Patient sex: M
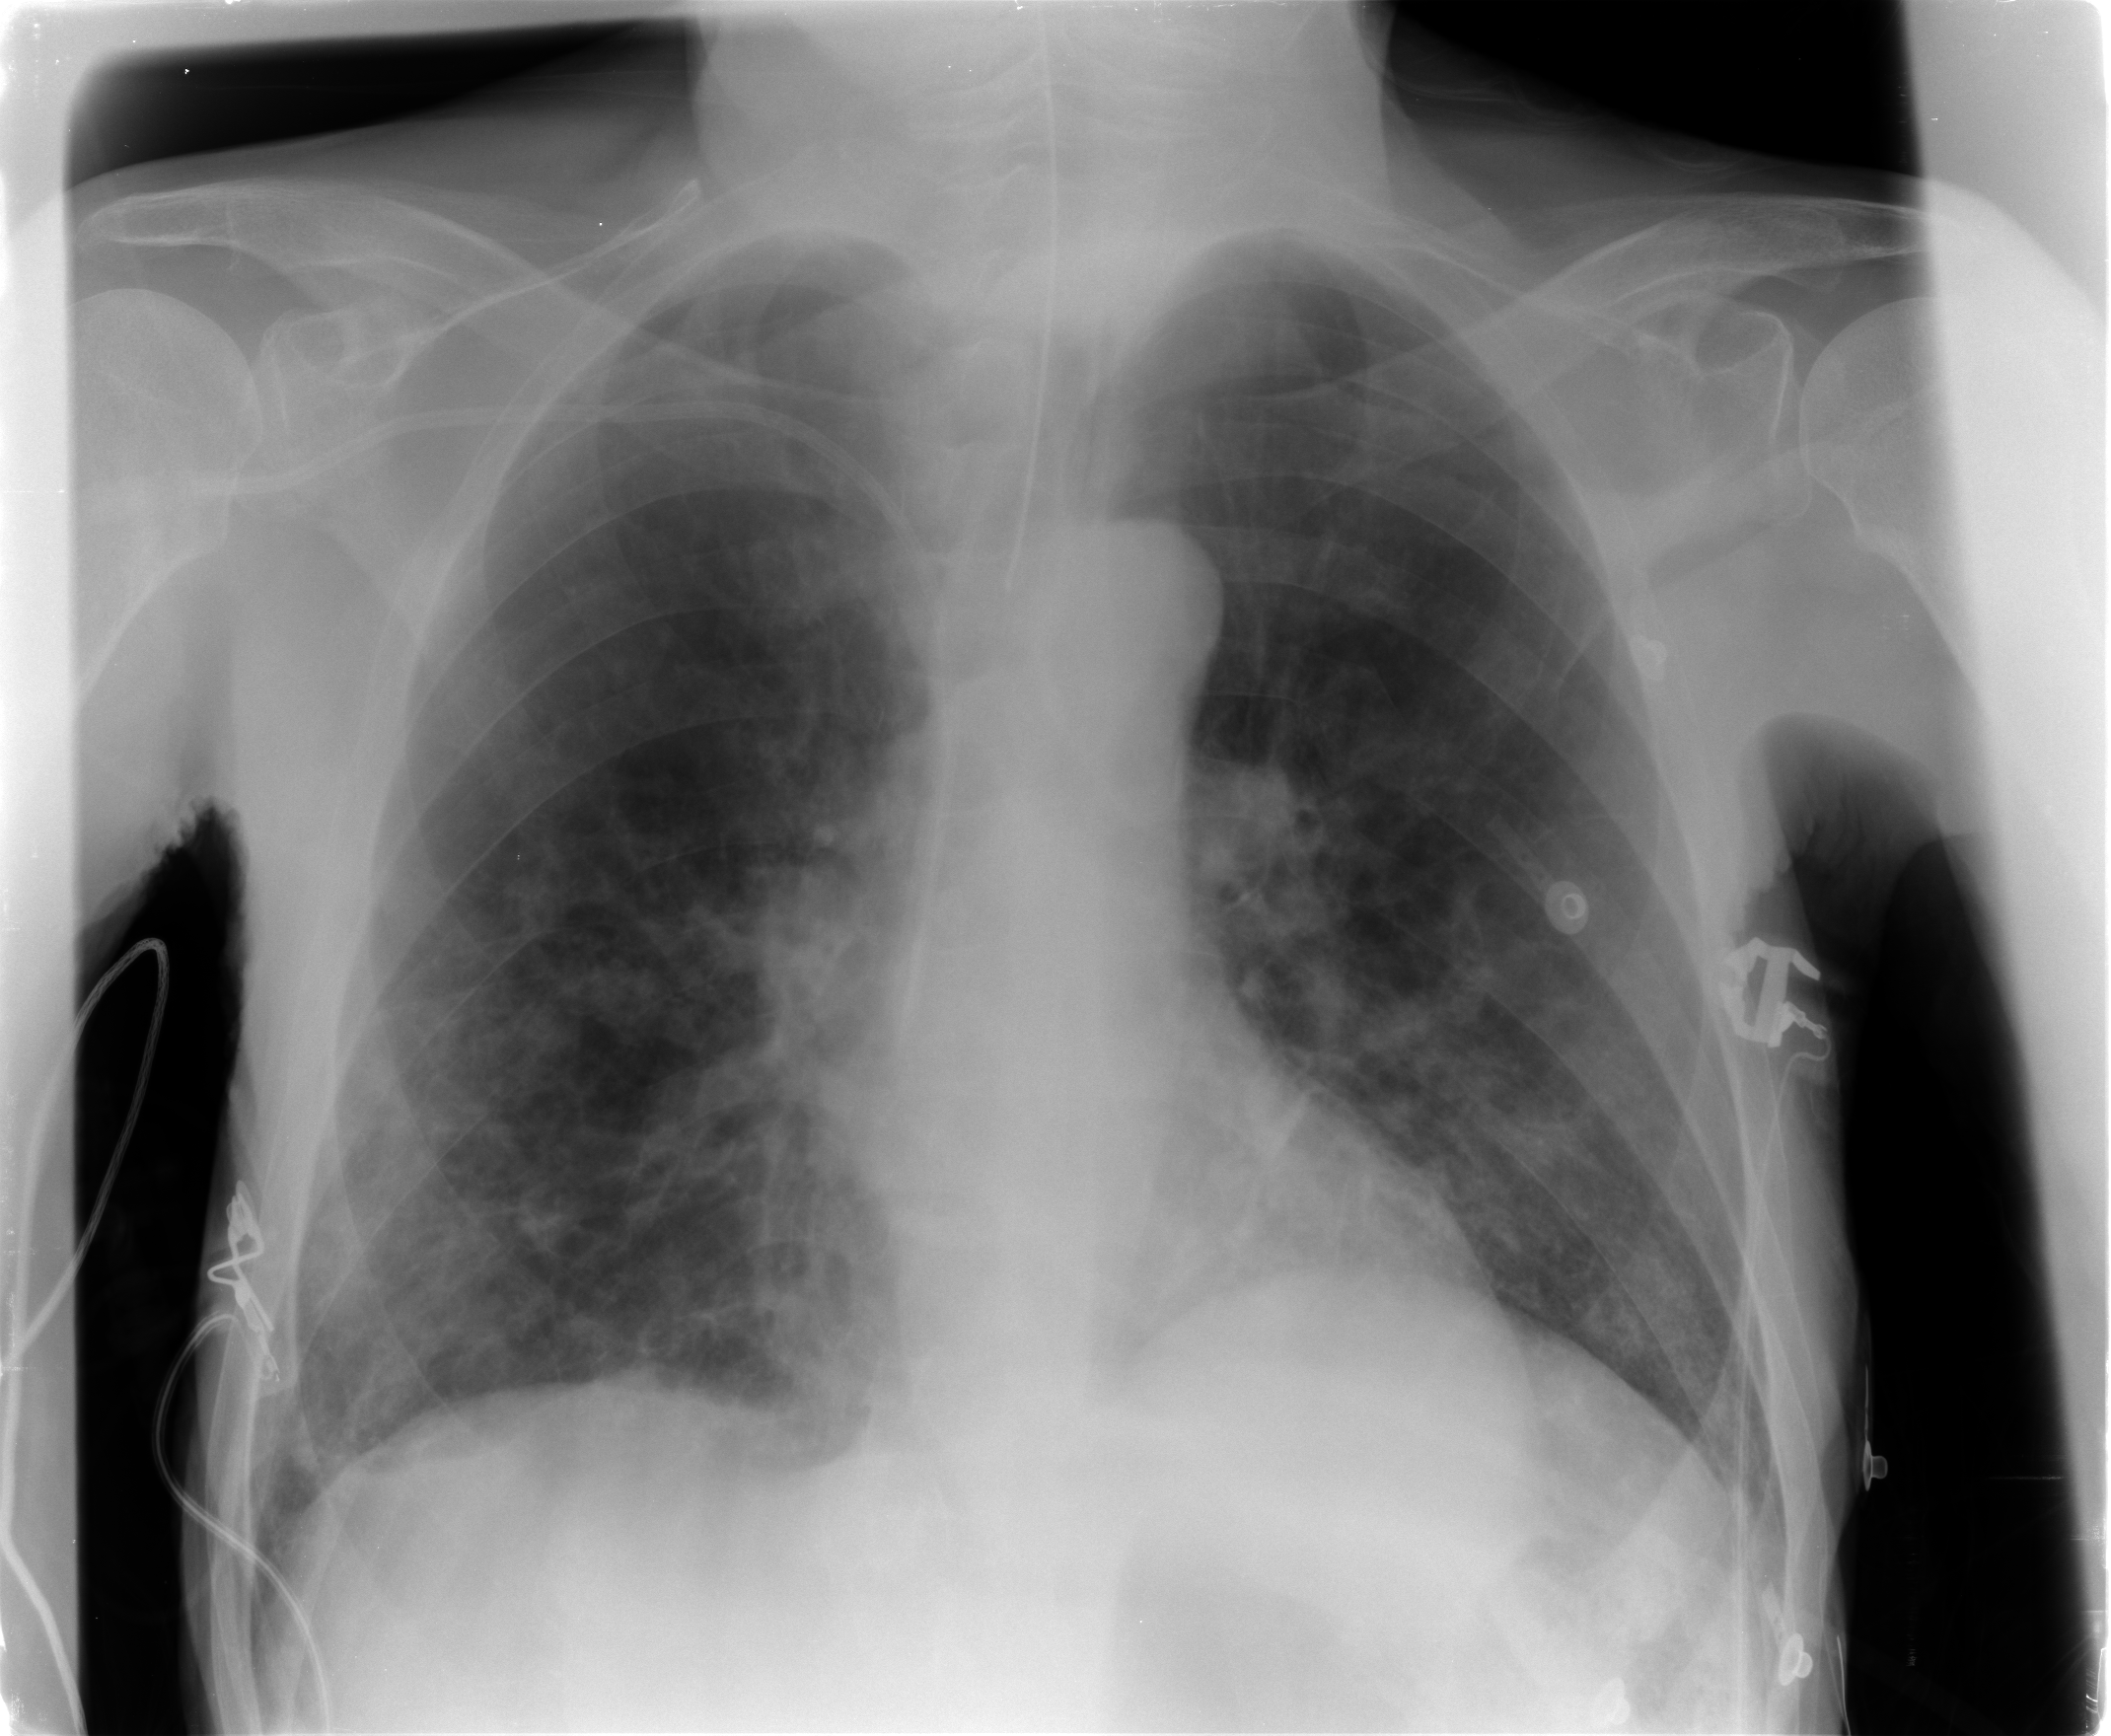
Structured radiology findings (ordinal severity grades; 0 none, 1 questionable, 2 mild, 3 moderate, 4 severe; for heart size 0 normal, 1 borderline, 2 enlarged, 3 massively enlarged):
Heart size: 0
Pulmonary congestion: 2
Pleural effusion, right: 0
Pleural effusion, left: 0
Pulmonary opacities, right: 1
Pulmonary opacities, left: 1
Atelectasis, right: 2
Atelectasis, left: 0